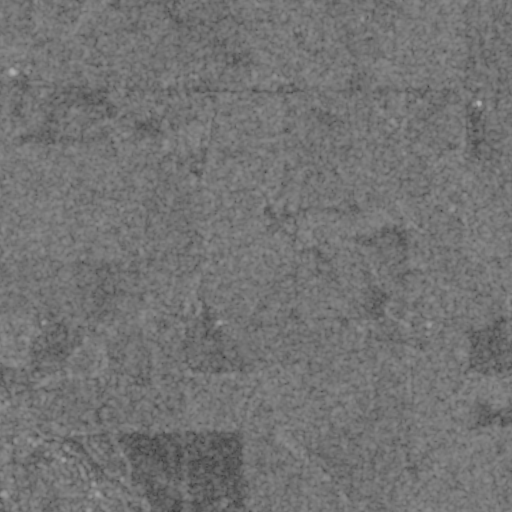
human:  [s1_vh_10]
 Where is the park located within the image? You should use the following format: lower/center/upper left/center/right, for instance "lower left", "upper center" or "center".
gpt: The park is located in the lower left of the image.
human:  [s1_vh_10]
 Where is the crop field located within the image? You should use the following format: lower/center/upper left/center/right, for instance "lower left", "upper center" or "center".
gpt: There is no crop field in the image.

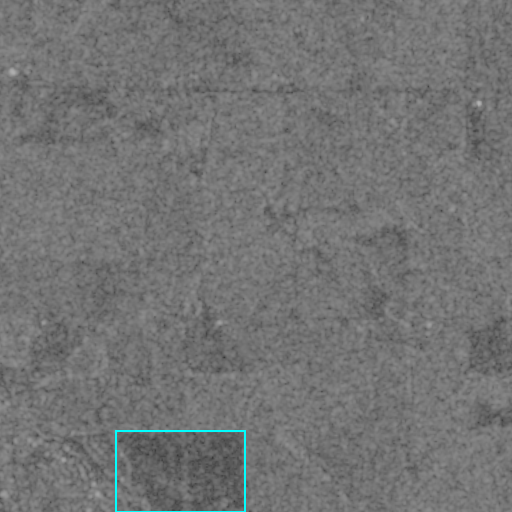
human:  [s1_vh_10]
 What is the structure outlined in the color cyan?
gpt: The structure outlined in cyan is a park.
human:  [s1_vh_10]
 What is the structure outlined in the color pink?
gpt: There is no pink outline.